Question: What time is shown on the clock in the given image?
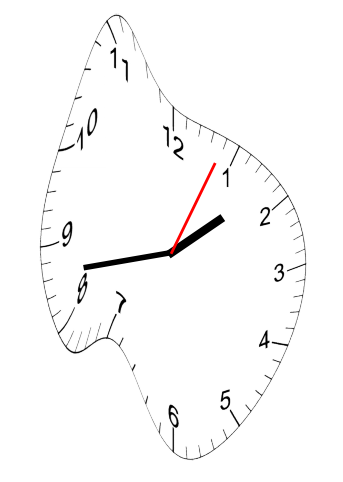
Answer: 01:43:04